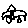
Label: car